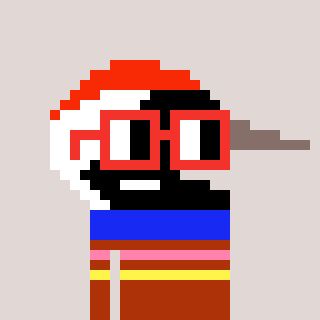
a pixel art character with square red glasses, a crane-shaped head and a hotbrown-colored body on a warm background